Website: macys
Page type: cross-sells
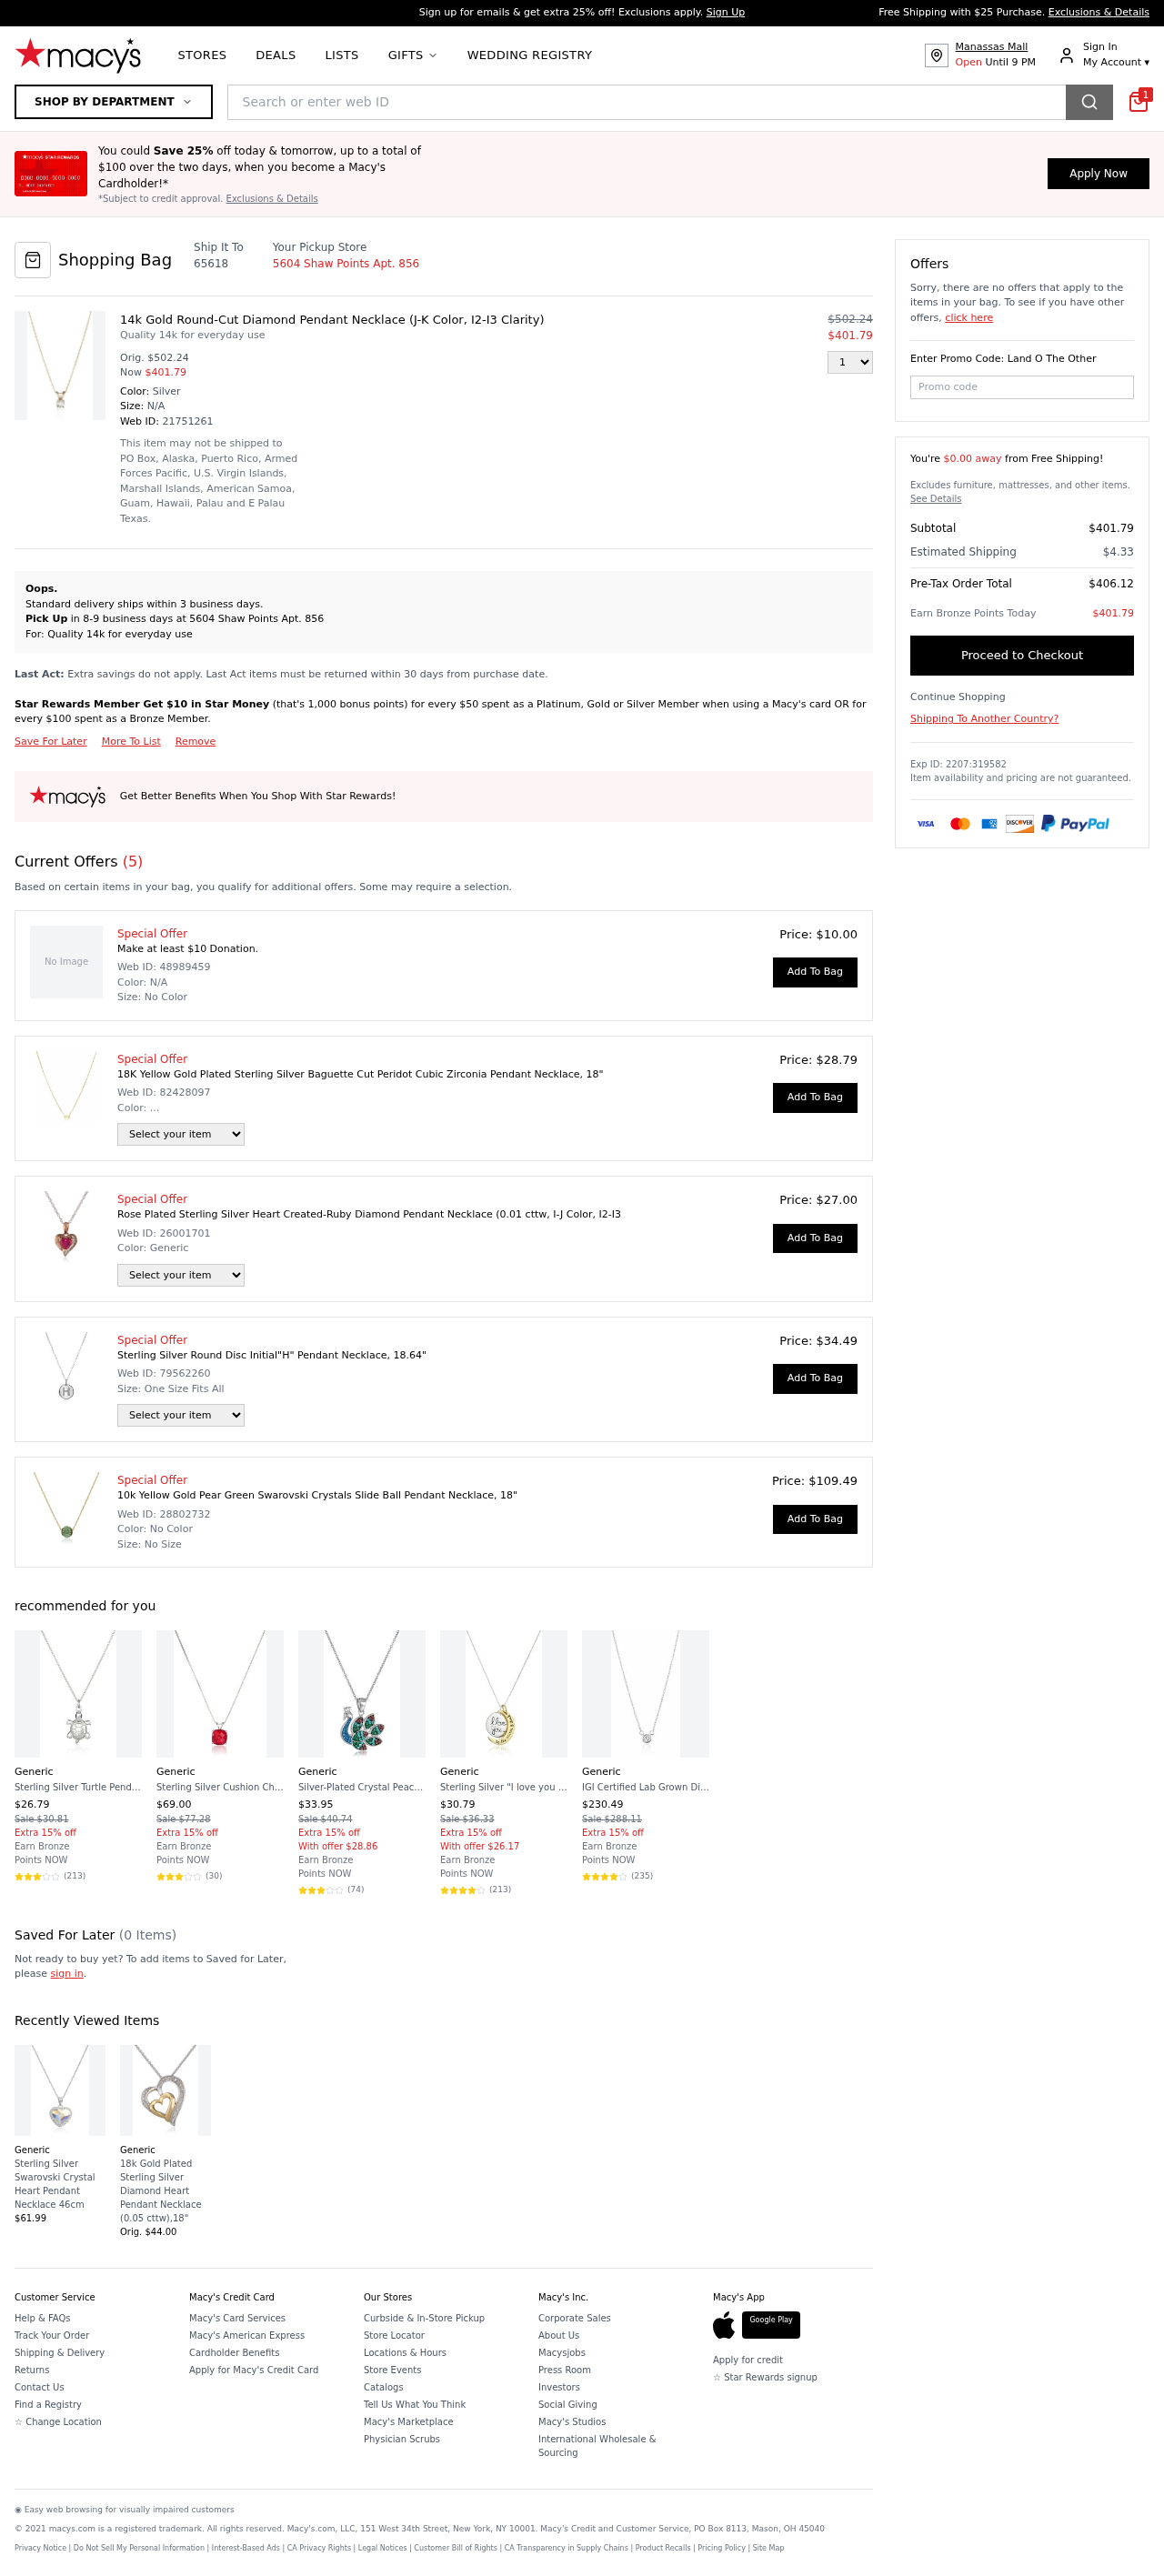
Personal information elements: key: PII_LOCATION1_STREET
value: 5604 Shaw Points Apt. 856
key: PII_POSTCODE
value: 65618
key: PII_PROMO_CODE
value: VIP4220
Product elements: key: PRODUCT10_BRAND
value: Generic
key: PRODUCT10_NAME
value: IGI Certified Lab Grown Diamond Bezel-Set Necklace in 14k White Gold (3/4 CT.TW, I-J Color, SI1-SI2
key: PRODUCT10_NUM_RATINGS
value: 235
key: PRODUCT10_PRICE
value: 230.49
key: PRODUCT10_RATING
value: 4
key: PRODUCT11_BRAND
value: Generic
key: PRODUCT11_NAME
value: Sterling Silver Swarovski Crystal Heart Pendant Necklace 46cm
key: PRODUCT11_PRICE
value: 61.99
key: PRODUCT12_BRAND
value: Generic
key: PRODUCT12_NAME
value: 18k Gold Plated Sterling Silver Diamond Heart Pendant Necklace (0.05 cttw),18"
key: PRODUCT12_PRICE
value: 44
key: PRODUCT1_DESC
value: Quality 14k for everyday use
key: PRODUCT1_NAME
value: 14k Gold Round-Cut Diamond Pendant Necklace (J-K Color, I2-I3 Clarity)
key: PRODUCT1_PRICE
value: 401.79
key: PRODUCT1_QUANTITY
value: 1
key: PRODUCT2_NAME
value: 18K Yellow Gold Plated Sterling Silver Baguette Cut Peridot Cubic Zirconia Pendant Necklace, 18"
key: PRODUCT2_PRICE
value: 28.79
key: PRODUCT3_NAME
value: Rose Plated Sterling Silver Heart Created-Ruby Diamond Pendant Necklace (0.01 cttw, I-J Color, I2-I3
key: PRODUCT3_PRICE
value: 27
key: PRODUCT4_NAME
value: Sterling Silver Round Disc Initial"H" Pendant Necklace, 18.64"
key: PRODUCT4_PRICE
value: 34.49
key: PRODUCT5_NAME
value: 10k Yellow Gold Pear Green Swarovski Crystals Slide Ball Pendant Necklace, 18"
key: PRODUCT5_PRICE
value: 109.49
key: PRODUCT6_BRAND
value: Generic
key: PRODUCT6_NAME
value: Sterling Silver Turtle Pendant Necklace, 18"
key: PRODUCT6_NUM_RATINGS
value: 213
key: PRODUCT6_PRICE
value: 26.79
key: PRODUCT6_RATING
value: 3.9
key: PRODUCT7_BRAND
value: Generic
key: PRODUCT7_NAME
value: Sterling Silver Cushion Checkerboard Cut Gemstone Pendant Necklace (8mm)
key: PRODUCT7_NUM_RATINGS
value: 30
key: PRODUCT7_PRICE
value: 69
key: PRODUCT7_RATING
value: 3.8
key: PRODUCT8_BRAND
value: Generic
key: PRODUCT8_NAME
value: Silver-Plated Crystal Peacock Pendant Necklace, 18"
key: PRODUCT8_NUM_RATINGS
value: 74
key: PRODUCT8_PRICE
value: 33.95
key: PRODUCT8_RATING
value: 3.9
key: PRODUCT9_BRAND
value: Generic
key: PRODUCT9_NAME
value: Sterling Silver "I love you to the moon & Back" Pendant Necklace, 18-Inch
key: PRODUCT9_NUM_RATINGS
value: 213
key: PRODUCT9_PRICE
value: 30.79
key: PRODUCT9_RATING
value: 4.2
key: PRODUCT1_ORIGINAL_PRICE
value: $502.24
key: PRODUCT6_ORIGINAL_PRICE
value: Sale $30.81
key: PRODUCT7_ORIGINAL_PRICE
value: Sale $77.28
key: PRODUCT8_ORIGINAL_PRICE
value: Sale $40.74
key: PRODUCT9_ORIGINAL_PRICE
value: Sale $36.33
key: PRODUCT10_ORIGINAL_PRICE
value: Sale $288.11
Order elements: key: ORDER_ID
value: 21751261
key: ORDER_NUM_OFFERS
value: (5)
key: ORDER_FREE_SHIPPING_THRESHOLD
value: $0.00 away
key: ORDER_SUBTOTAL
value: $401.79
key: ORDER_SHIPPING_COST
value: $4.33
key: ORDER_TOTAL
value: $406.12
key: ORDER_POINTS_EARNED
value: $401.79
Search elements: key: HEADER_SEARCH
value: Search or enter web ID
Other elements: key: SAVED_NUM_ITEMS
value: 0